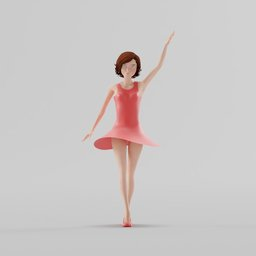
Label: people